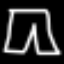
Label: pants